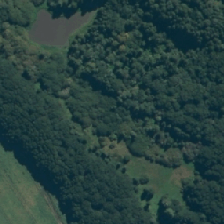
Land cover: high_producing_grassland